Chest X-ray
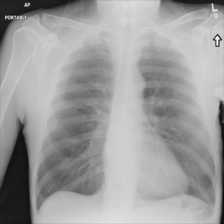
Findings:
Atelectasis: negative
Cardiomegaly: negative
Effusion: negative
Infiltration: negative
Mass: negative
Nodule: negative
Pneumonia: negative
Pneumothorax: negative
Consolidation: negative
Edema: negative
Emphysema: negative
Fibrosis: negative
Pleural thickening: negative
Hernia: negative